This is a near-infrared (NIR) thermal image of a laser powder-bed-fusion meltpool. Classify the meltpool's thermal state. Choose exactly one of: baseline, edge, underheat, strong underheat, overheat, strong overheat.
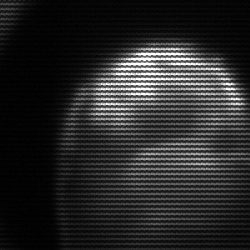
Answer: edge